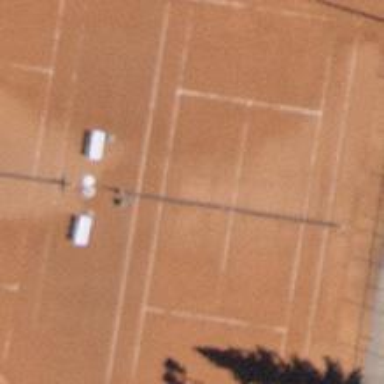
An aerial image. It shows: Tennis court on pitch.